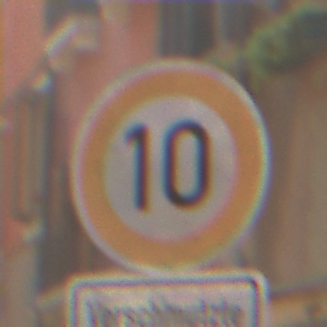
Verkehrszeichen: Geschwindigkeit10
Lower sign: HinweiseAufGefahrenDurchVerbaleAngabe4
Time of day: Midday
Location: Outdoor (Urban)
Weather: Clear
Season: NotSpecified
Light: Natural